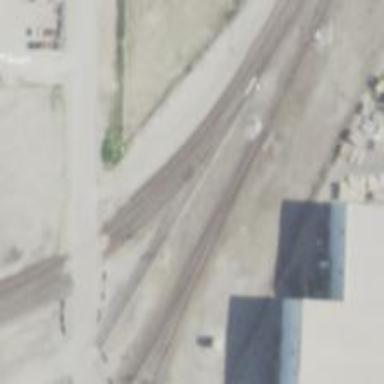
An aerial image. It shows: Railway signal.